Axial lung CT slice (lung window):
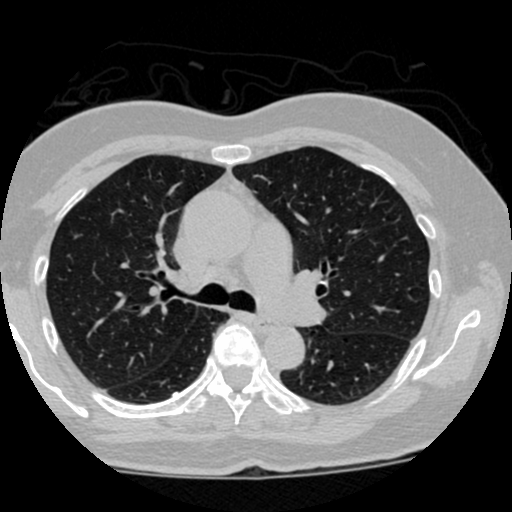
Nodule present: no